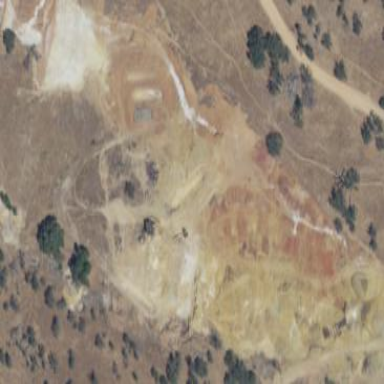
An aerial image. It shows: Quarry area.